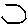
Label: hexagon